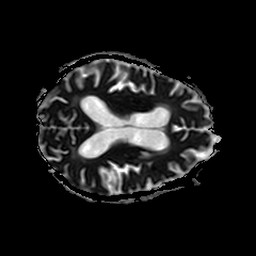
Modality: ADC
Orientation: axial
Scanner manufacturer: philips
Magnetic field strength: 3 T
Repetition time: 3.082 s
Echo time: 0.076 s